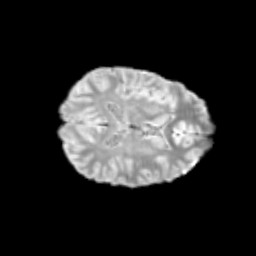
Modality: T2w
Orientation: axial
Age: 12
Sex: female
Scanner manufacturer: siemens
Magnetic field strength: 3 T
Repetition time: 3.8 s
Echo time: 0.07 s